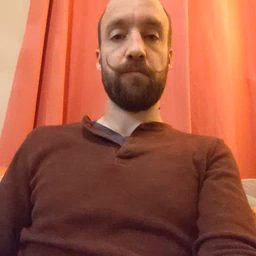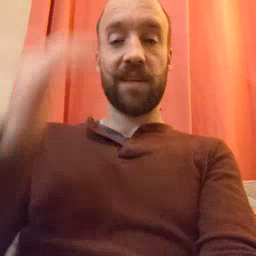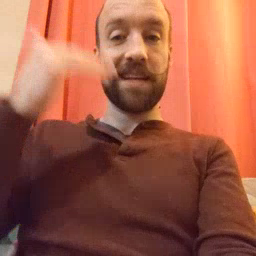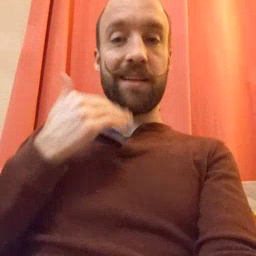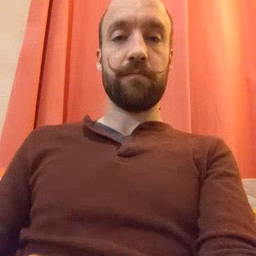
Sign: head